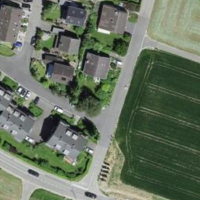
EUNIS habitat code: 25
Species observed at this site:
Portulaca oleracea
Tulipa sylvestris